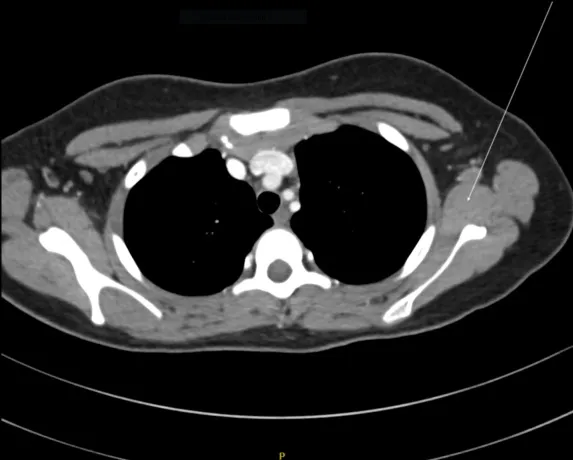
Thoracic CT scan. The arrow shows the left axillary ganglion. Origin and source of
radiology image: Department of Radiology CHU Dijon.
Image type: radiology (ct)